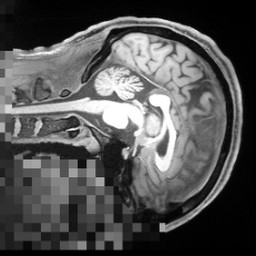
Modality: T1w
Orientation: sagittal
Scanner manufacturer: siemens
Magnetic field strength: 3 T
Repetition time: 2.55 s